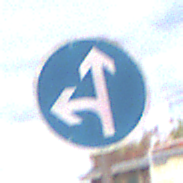
Verkehrszeichen: VorgeschriebeneFahrtrichtungGeradeausOderLinks
Umgebung: Outdoor, Urban
Tageszeit: Midday
Wetter: Overcast
Licht: Natural
Jahreszeit: NotSpecified
Kontrast: LowContrast